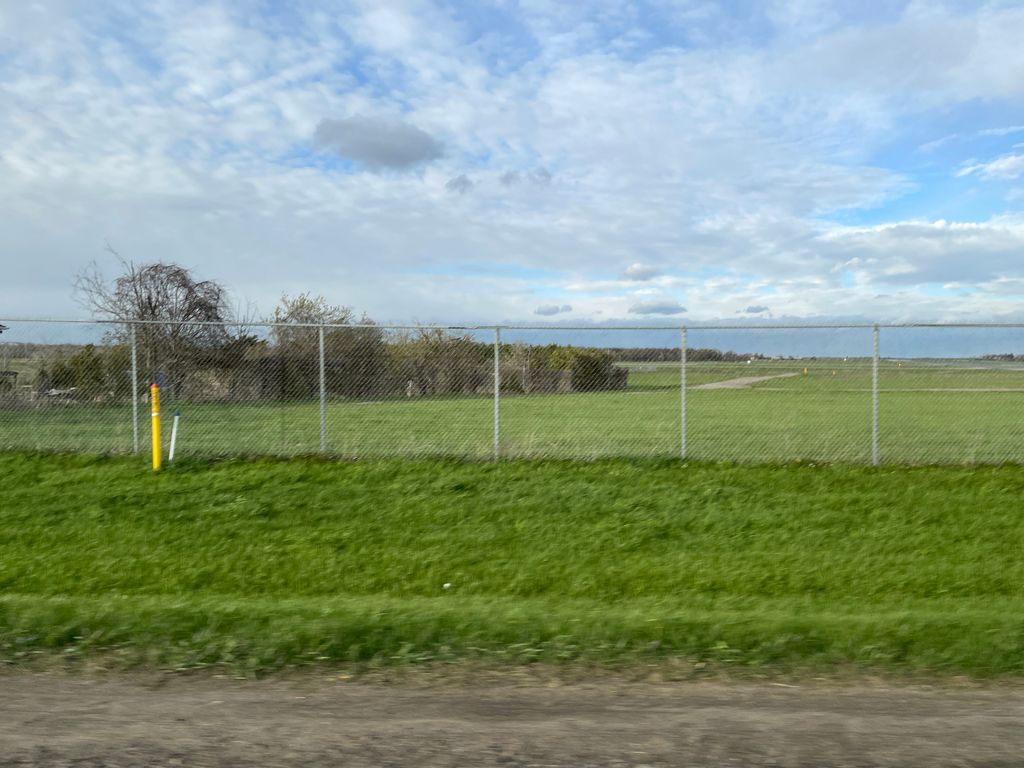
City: kitchener-waterloo